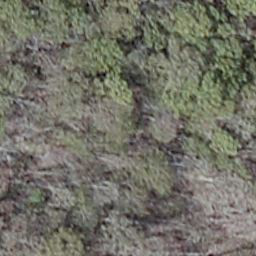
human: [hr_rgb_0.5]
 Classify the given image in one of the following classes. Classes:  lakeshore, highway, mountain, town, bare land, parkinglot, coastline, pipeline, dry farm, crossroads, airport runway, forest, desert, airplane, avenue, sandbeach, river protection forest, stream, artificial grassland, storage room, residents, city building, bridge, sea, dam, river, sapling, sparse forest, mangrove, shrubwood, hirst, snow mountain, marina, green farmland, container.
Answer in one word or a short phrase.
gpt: shrubwood